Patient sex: M
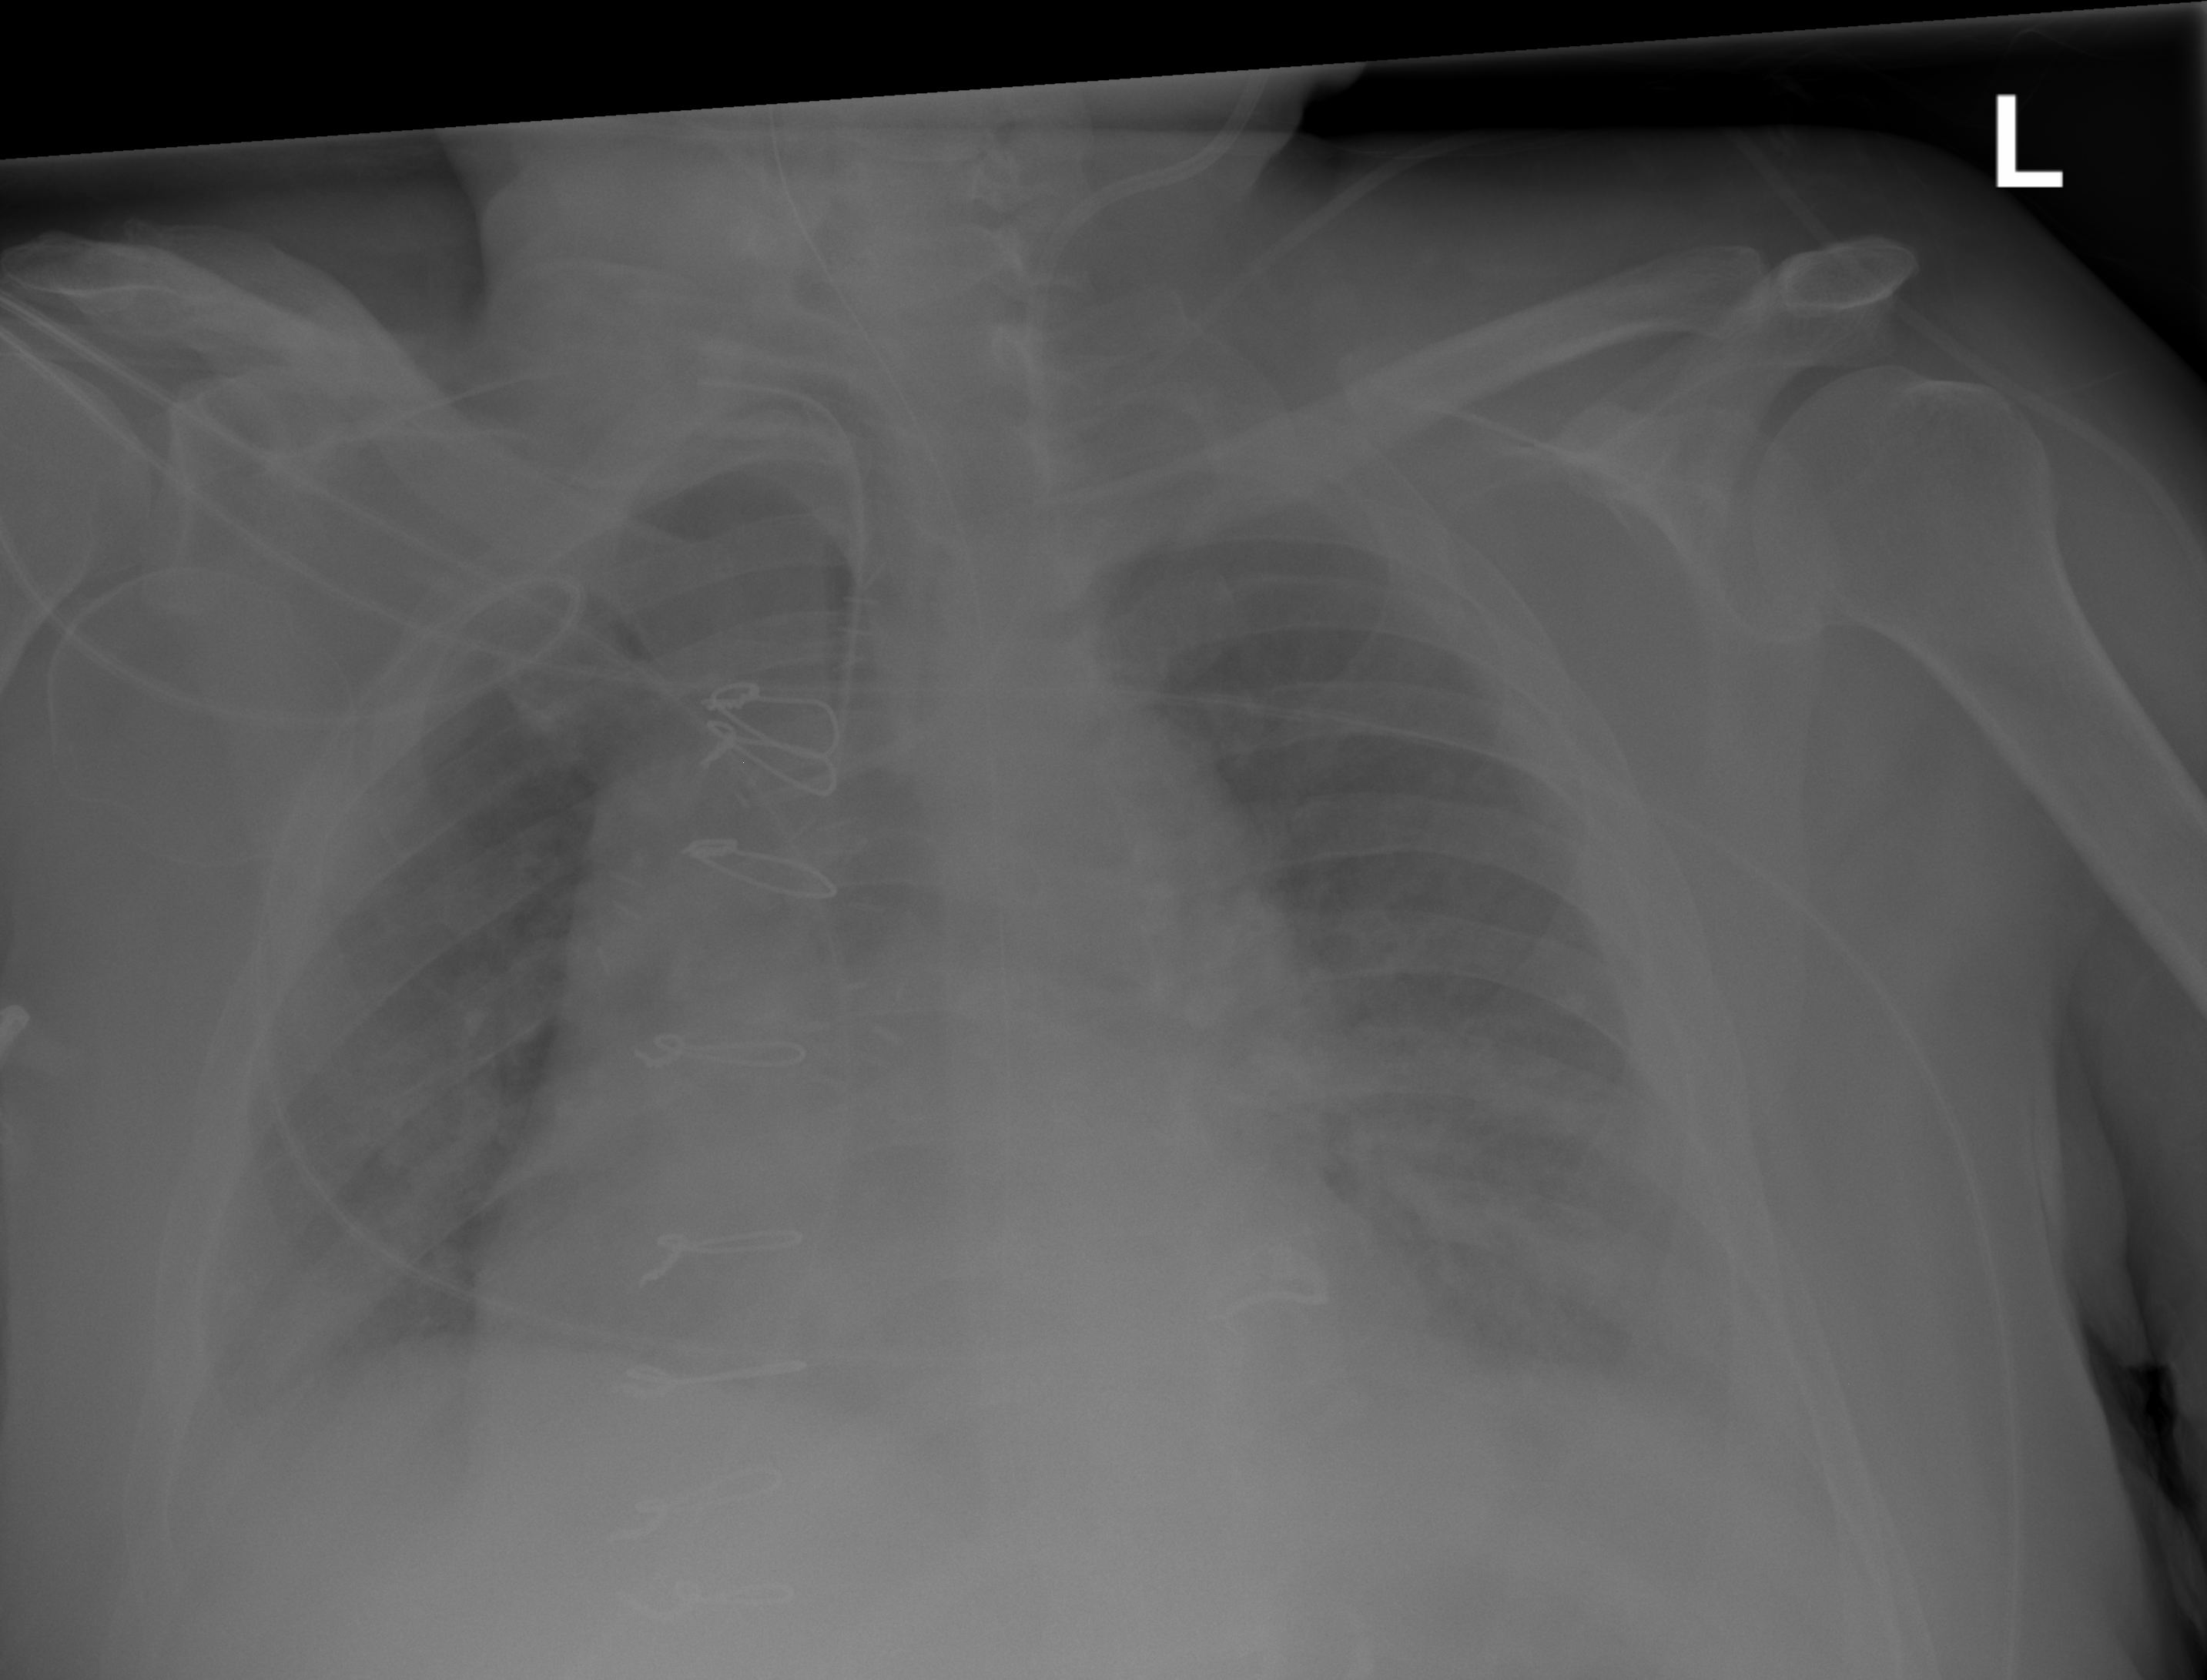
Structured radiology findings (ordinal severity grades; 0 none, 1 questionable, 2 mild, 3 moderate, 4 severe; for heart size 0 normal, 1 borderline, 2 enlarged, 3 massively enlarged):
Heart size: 2
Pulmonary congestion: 2
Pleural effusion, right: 2
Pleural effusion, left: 2
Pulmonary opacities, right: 0
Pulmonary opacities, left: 2
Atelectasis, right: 2
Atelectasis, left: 2